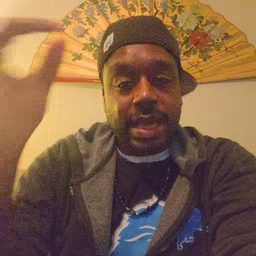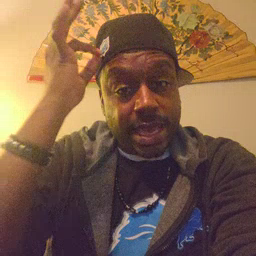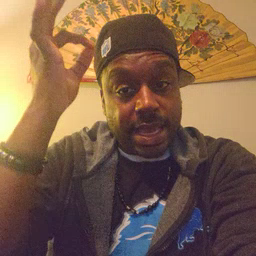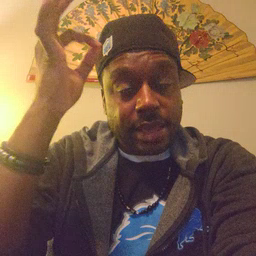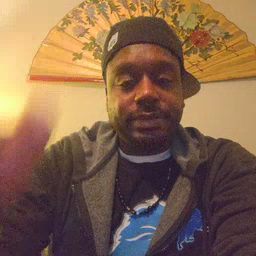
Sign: hair